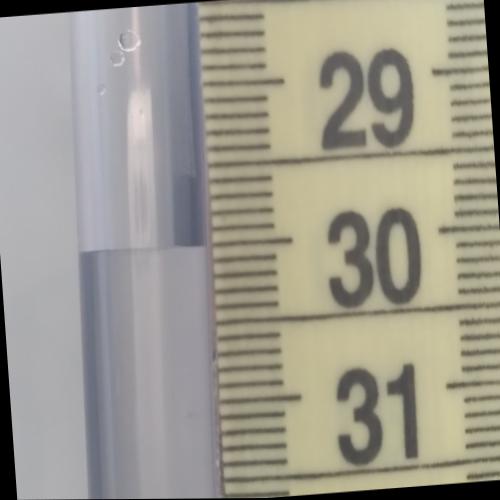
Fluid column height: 30.0 cm